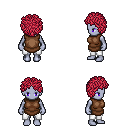
a pixel art fantasy rpg character, female body template, dark elf, purple skin, brown tunic, white pants, ruby red curly afro hairstyle, four views (front, back, left, right), 2x2 character sprite sheet, small pixel art, hard edges, no anti-aliasing